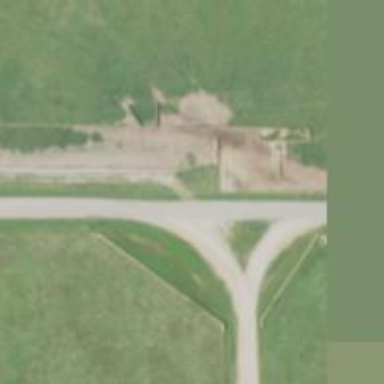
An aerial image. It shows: Unclassified road.